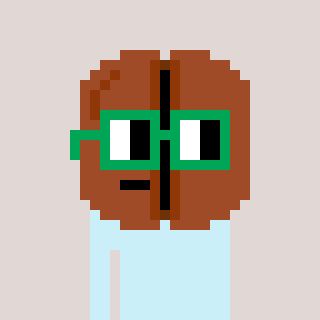
a pixel art character with square green glasses, a coffeebean-shaped head and a gold-colored body on a warm background